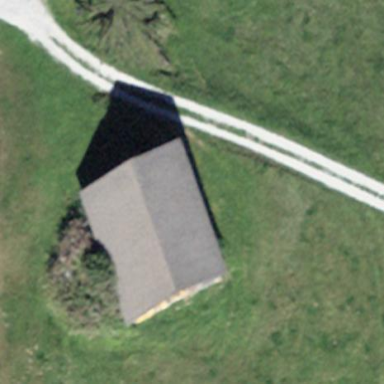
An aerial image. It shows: Farm auxiliary building.